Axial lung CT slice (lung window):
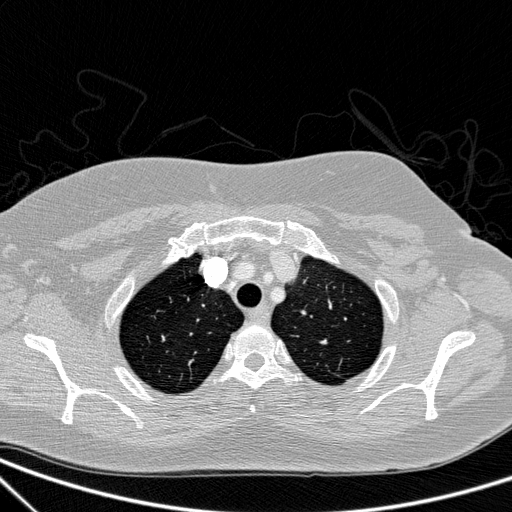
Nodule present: no